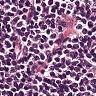
Metastatic tissue present: no